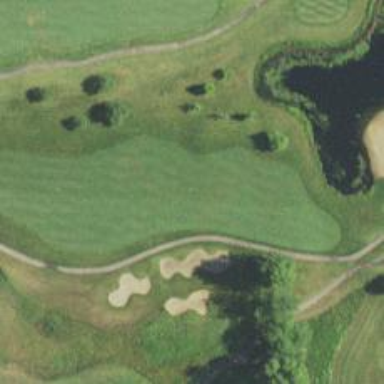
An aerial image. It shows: View of golf hole.